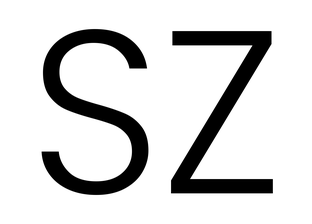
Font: Poppins-Light